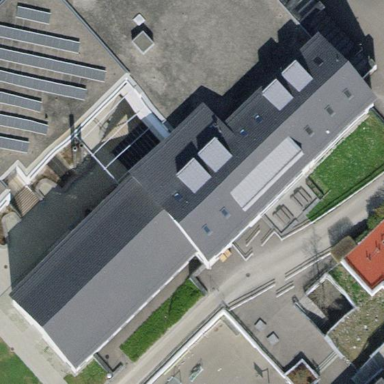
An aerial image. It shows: School building or complex.